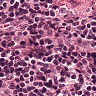
Metastatic tissue present: no